Question: I have the following image
I'm trying to find the pixel coordinates of main rectangles (those between white lines). I tried few things but I can't obtain good enough solution. The solution doesn't have to be perfect and it's ok if not all rectangles are detected (especially those really small ones). Though corners location will have to be as much exact as possible, especially with those bigger blurry (I'm trying to write some simple AR engine).
I can clarify there are only 4 levels of grayscale: 0, 110, 180 and 255 (when printing, no screen it will vary because of lightning and shadows)
So far I tried few things:
1. manual multilevel thresholding (because of shadows and different lightning it didn't work)
2. adaptive thresholding : 2 problems: it combines 180 and 255 colors into white, and 0, 110 into black edge/corner location of blurred(bigger) rectangles is not exact (it adds blur to rectangle area)
3. sobel edge detection (corners of blurred rectangles are more sharp, but it detects also inner edges in rectangles, also those edge contours are not always closed
Looks like combining those two thinks somehow would yield better results. Or maybe somebody have different idea?
I was also thinking about doing floodfill, but it was hard to find for sure good seed point and threshold automatically (there might be some other white objects in the background). Besides I will want to optimize later this for GPU and floodfill algorithm is rather not a good fit for this.
Below is some sample code I tried so far:
'''
image = cv2.imread('data/image.jpg');
gray = cv2.cvtColor(image,cv2.COLOR_BGR2GRAY)
cv2.imshow('image', gray)
adaptive = cv2.adaptiveThreshold(gray, 255, cv2.ADAPTIVE_THRESH_GAUSSIAN_C, cv2.THRESH_BINARY, 601, 0)
cv2.imshow('adaptive', adaptive)
gradx = cv2.Sobel(gray, ddepth=cv2.CV_32F, dx=1, dy=0, ksize=3)
grady = cv2.Sobel(gray, ddepth=cv2.CV_32F, dx=0, dy=1, ksize=3)
abs_gradx = cv2.convertScaleAbs(grady)
abs_grady = cv2.convertScaleAbs(grady)
grad = cv2.addWeighted(abs_gradx, 0.5, abs_grady, 0.5, 0)
kernel = cv2.getStructuringElement(cv2.MORPH_CROSS,(5,5))
grad = cv2.morphologyEx(grad, cv2.MORPH_OPEN, kernel)
grad = cv2.morphologyEx(grad, cv2.MORPH_CLOSE, kernel)
cv2.imshow('sobel',grad)
#kernel = cv2.getStructuringElement(cv2.MORPH_CROSS,(7,7))
#grad = cv2.morphologyEx(grad, cv2.MORPH_OPEN, kernel)
retval, grad = cv2.threshold(grad, 10, 255, cv2.THRESH_BINARY)
cv2.imshow('sobel+morph+thrs',grad)
cv2.waitKey()
'''
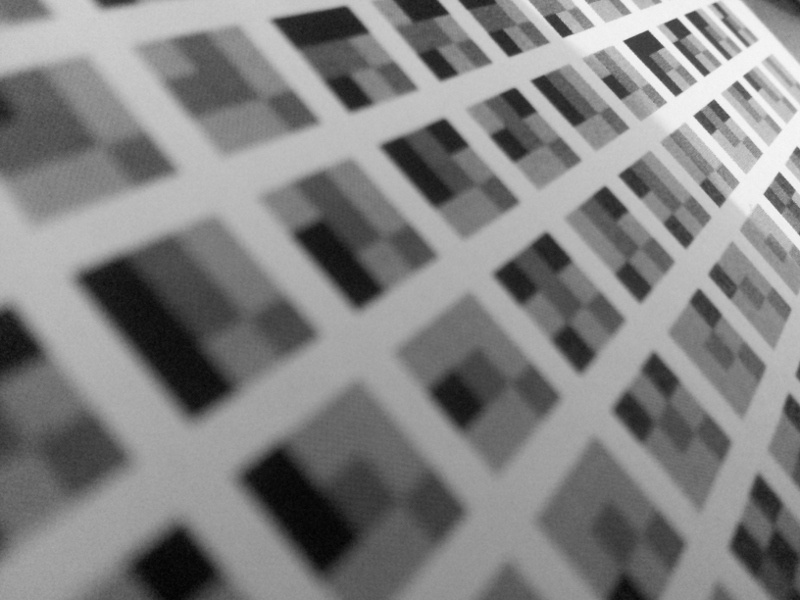
Answer: I believe your answer lies in using the Hough transform to detect lines, extending these lines to span the breaks between the darker squares, and then looking for intersects marking out corners. I've had a quick play in Matlab and have come up with the following, it's not perfect but should show the potential:
'''
% Open image
i = imread('http://i.stack.imgur.com/kwcXm.jpg');
% Use a sharpening filter to enhance some of the edges
H = fspecial('unsharp');
i = imfilter(i, H, 'replicate');
% Detect edge segments using canny
BW = edge(i, 'canny');
% Apply hough transform to edges
[H, T, R] = hough(BW, 'RhoResolution', 0.5, 'Theta', -90:0.5:89.5);
% Find peaks in hough transform
P = houghpeaks(H, 5, 'threshold', ceil(0.1*max(H(:))));
% Extract lines from peaks, extending partial lines
lines = houghlines(BW, T, R, P, 'FillGap', 100, 'MinLength', 5);
% Plot detected lines on image
imshow(i); hold on;
for k = 1:length(lines)
xy = [lines(k).point1; lines(k).point2];
plot(xy(:,1),xy(:,2),'LineWidth',2,'Color','green');
end
'''
With the final result:

Obviously there's room for improvement, with a number of lines still to detect, but if tweaking the various parameters doesn't work you could take the initial result and the search for more lines with similar angles to obtain a more complete set. The corners can then be found from the intersects which should be simple enough to extract.